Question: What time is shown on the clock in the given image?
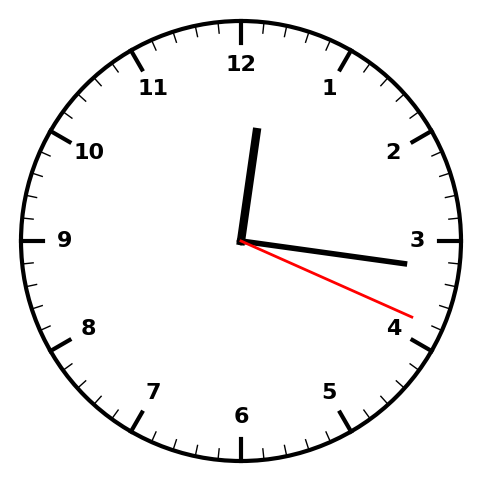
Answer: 12:16:19